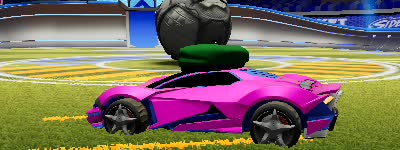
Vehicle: werewolf